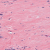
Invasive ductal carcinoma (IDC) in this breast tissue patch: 0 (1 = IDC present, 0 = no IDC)